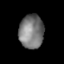
Tissue: lung
Cell type: Epithelial cells
Senescence score: 0.2113
Nuclear area (px): 816
Mean DAPI intensity: 120.305